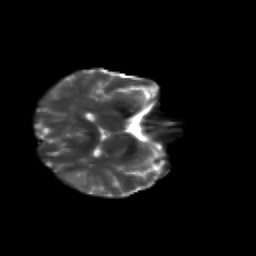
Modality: T2w
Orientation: axial
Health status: healthy
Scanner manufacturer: siemens
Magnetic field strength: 3 T
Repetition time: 12 s
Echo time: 0.092 s